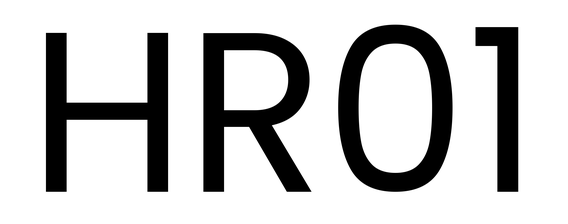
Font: Poppins-Regular